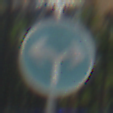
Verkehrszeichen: VorgeschriebeneFahrtrichtungRechtsOderLinks
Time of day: MorningAfternoon
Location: Outdoor (Urban)
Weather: Overcast
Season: NotSpecified
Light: Natural